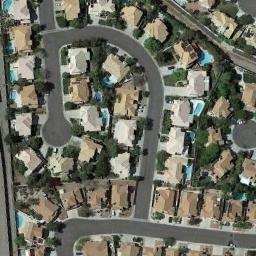
Label: residential